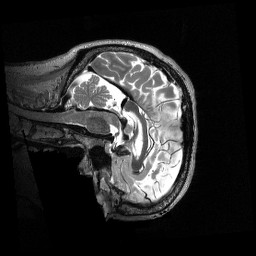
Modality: T2w
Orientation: sagittal
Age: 65
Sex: female
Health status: healthy
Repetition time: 3.2 s
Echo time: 0.563 s